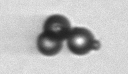
Label: bead